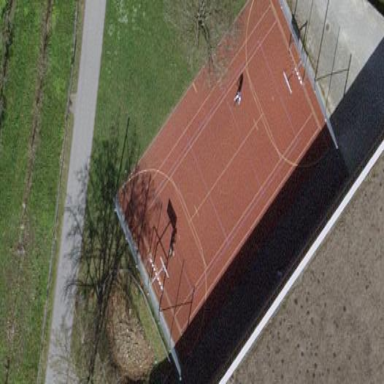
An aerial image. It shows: Pitch for leisure activities.